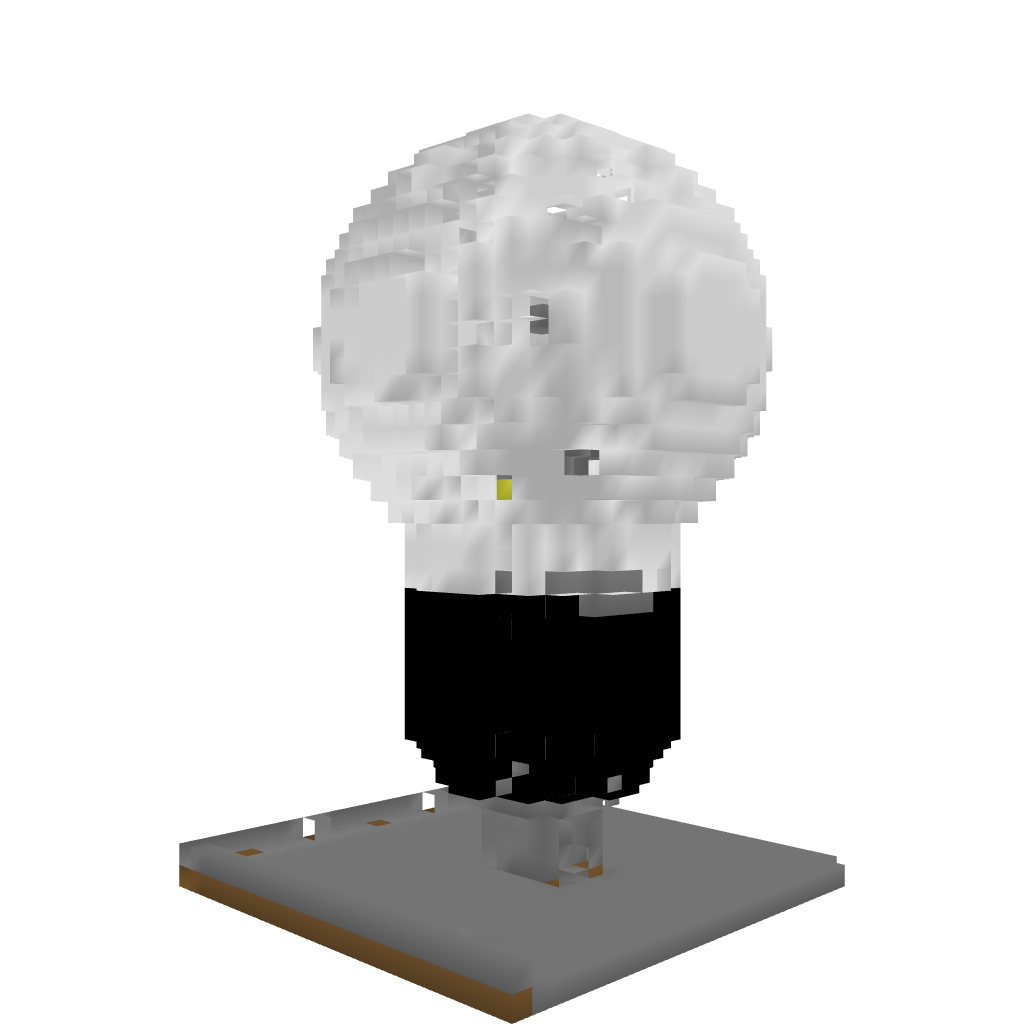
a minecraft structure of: Giant Working Redstone Lightbulb! high quality